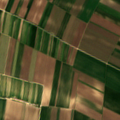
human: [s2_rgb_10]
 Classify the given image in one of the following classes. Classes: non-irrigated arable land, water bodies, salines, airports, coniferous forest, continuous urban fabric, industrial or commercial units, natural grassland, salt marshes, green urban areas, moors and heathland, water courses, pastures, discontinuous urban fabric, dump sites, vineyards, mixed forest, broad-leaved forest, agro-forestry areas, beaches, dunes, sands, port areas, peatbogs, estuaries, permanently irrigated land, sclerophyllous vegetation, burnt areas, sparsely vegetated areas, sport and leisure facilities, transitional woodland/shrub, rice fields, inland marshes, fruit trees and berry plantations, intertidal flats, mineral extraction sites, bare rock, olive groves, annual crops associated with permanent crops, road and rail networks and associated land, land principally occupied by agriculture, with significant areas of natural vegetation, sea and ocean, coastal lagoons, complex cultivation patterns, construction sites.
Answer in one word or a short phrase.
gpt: discontinuous urban fabric, non-irrigated arable land